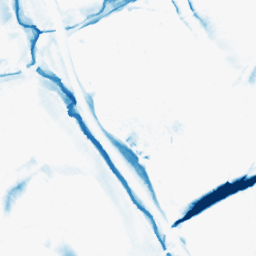
Category: morphological
Decomposition family: morphological_diamond
Decomposition parameters: operation: closing
radius: 15
Upsampling method: quadratic
Upsampling parameters: scale: 8
Upsampling scale: 8